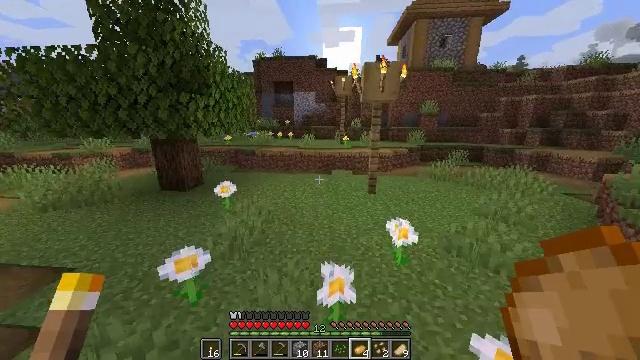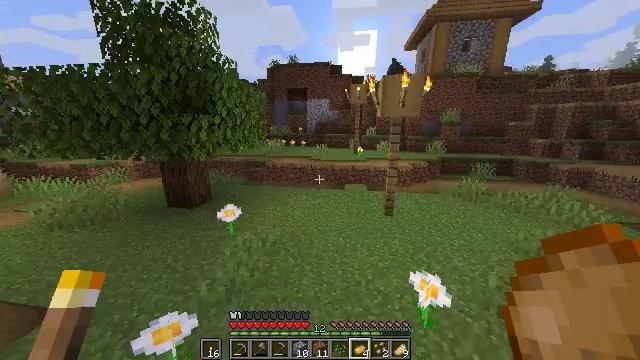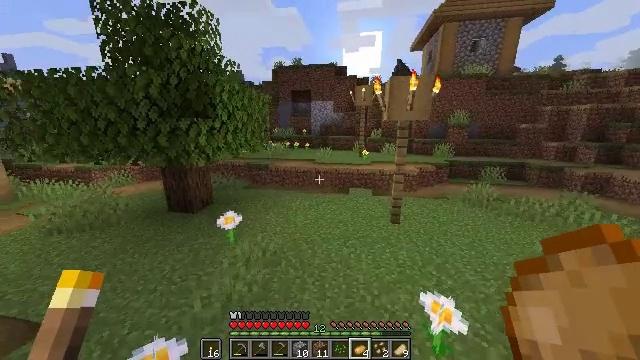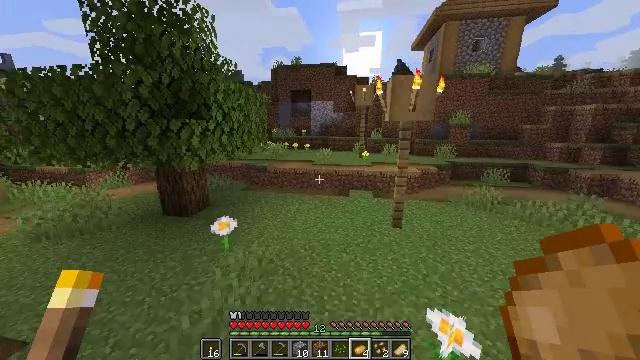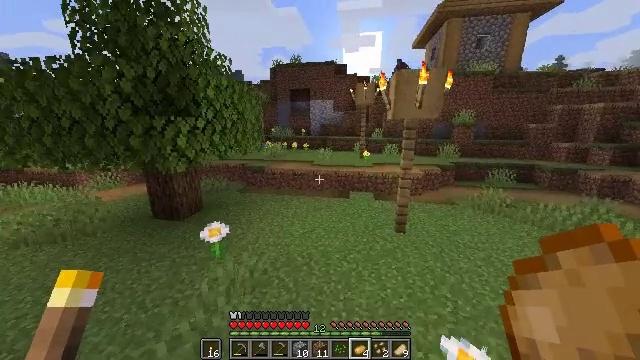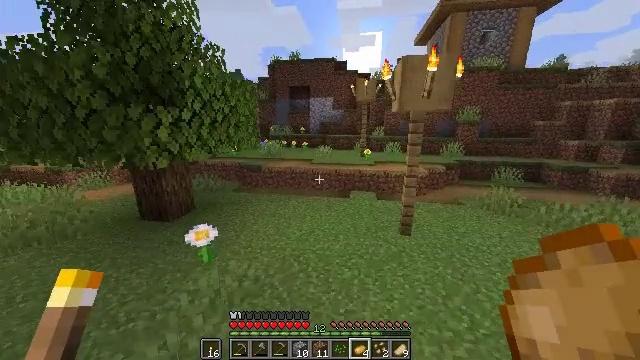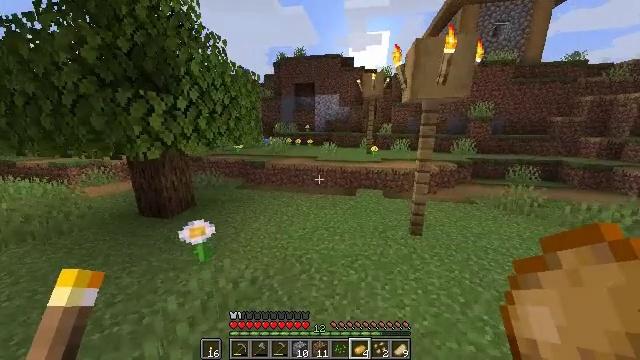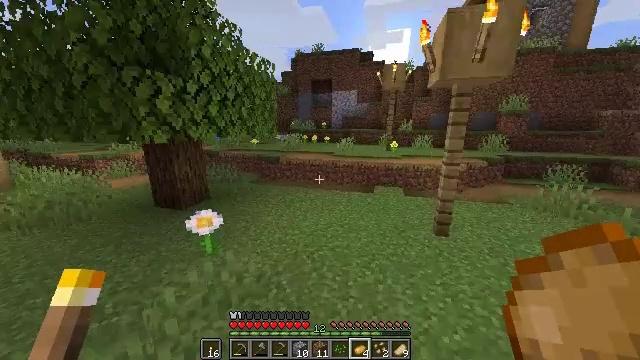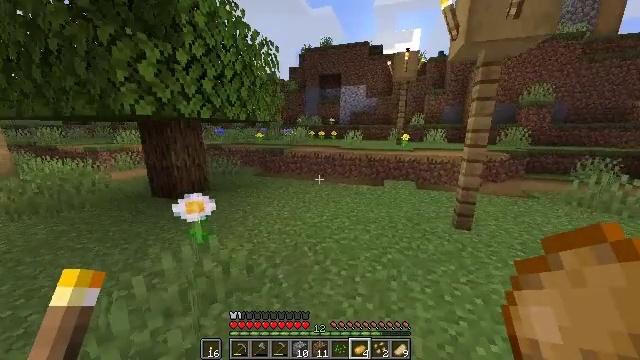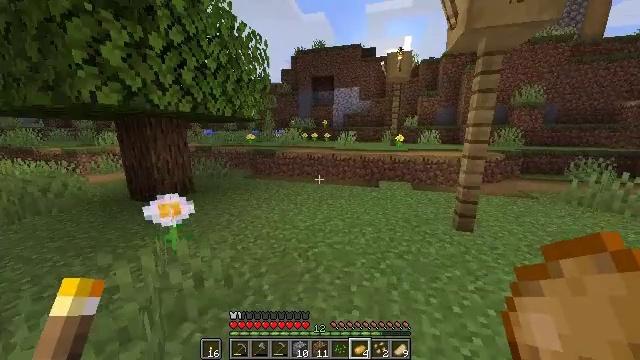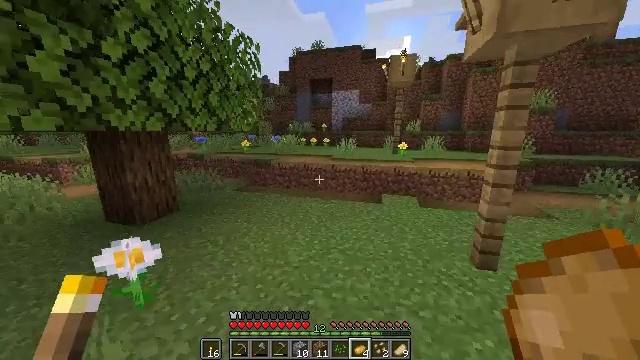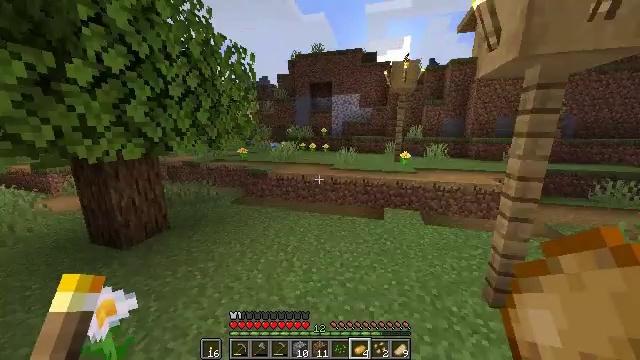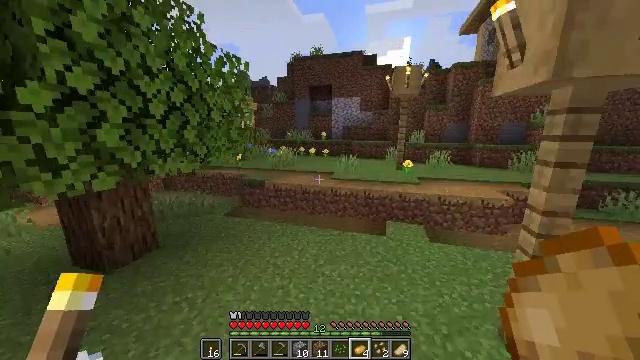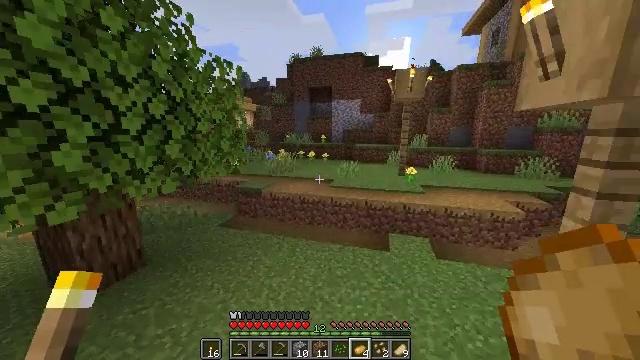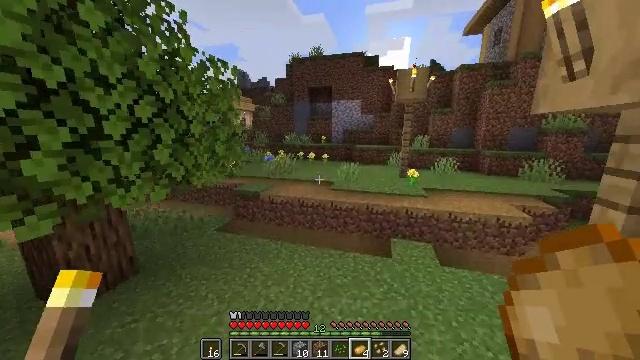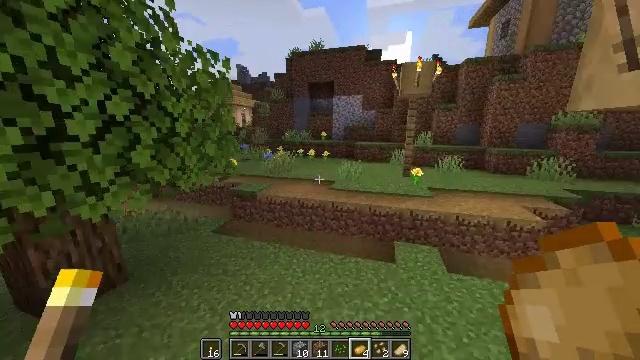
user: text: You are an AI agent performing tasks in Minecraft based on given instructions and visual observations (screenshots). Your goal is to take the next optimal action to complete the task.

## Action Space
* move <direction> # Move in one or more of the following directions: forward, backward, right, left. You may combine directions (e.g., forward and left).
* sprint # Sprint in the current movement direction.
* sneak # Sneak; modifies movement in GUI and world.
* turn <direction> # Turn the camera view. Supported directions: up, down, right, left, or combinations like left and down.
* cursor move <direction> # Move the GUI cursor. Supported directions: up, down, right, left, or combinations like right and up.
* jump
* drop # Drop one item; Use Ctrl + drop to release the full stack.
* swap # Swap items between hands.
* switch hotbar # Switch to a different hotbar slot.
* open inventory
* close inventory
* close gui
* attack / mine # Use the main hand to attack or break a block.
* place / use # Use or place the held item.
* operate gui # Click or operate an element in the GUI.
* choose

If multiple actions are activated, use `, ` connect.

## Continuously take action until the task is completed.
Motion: motion action
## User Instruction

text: Dig the grass path to transform it.
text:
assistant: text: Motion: move forward, sprint, turn left, jump
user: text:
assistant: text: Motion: move forward, sprint, turn left, jump
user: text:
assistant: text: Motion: move forward, sprint, jump
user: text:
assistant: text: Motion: move forward, sprint, jump
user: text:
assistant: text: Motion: move forward, sprint, jump
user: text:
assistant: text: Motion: move forward, sprint, turn left, jump
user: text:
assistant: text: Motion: move forward, sprint, turn left, jump
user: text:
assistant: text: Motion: move forward, sprint, turn left, jump
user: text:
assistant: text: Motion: move forward, sprint, turn right and up, jump
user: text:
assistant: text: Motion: move forward, sprint, jump
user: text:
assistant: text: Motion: move forward, sprint, jump
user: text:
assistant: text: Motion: move forward, sprint, jump
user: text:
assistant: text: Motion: move forward, sprint, jump
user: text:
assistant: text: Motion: move forward, sprint, jump
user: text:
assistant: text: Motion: move forward, sprint, turn down, jump
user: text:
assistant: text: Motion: move forward, sprint, jump
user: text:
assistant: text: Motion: move forward, sprint, jump
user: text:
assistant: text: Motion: move forward, sprint
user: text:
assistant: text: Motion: move forward, sprint
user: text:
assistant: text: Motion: move forward, sprint, turn left
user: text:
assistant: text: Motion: move forward, sprint, turn left
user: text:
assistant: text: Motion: move forward, sprint, turn left
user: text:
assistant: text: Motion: move forward, sprint
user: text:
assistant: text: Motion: move forward, sprint, turn left
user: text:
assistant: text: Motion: move forward, sprint, turn left
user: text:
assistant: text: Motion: move forward, sprint, turn left
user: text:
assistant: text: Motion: move forward, sprint, turn left, jump
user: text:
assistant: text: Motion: move forward, sprint, turn left, jump
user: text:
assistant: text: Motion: move forward, sprint, turn left, jump
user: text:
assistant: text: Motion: move forward, sprint, jump